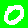
Digit: 0